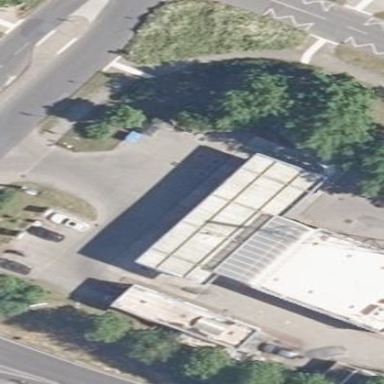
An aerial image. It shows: View of roof of building.